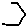
Label: hexagon